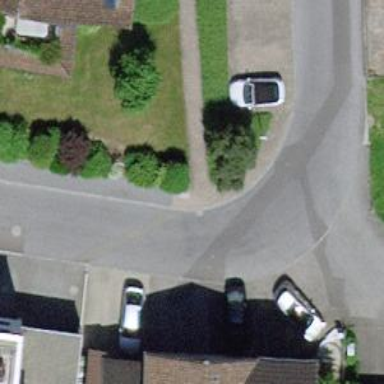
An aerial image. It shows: Power utility street cabinet.